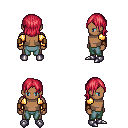
a pixel art fantasy rpg character, male body template, human, dark skin, gold arm armor, teal pants, ruby red long bangs hairstyle, leather bracers, metal boots, four views (front, back, left, right), 2x2 character sprite sheet, small pixel art, hard edges, no anti-aliasing